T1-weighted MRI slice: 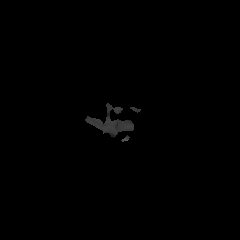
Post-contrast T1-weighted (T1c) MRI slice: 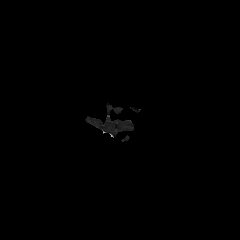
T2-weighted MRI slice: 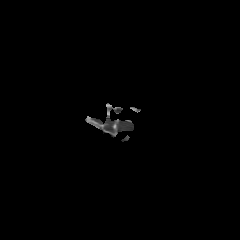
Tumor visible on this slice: no